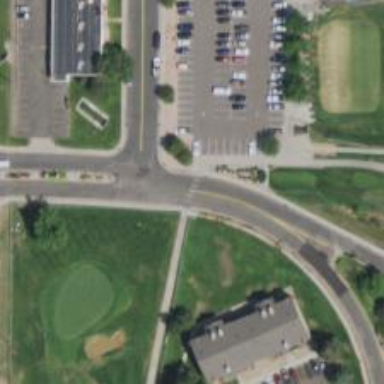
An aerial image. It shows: Golf cartpath that is also road path.